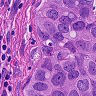
Metastatic tissue present: yes